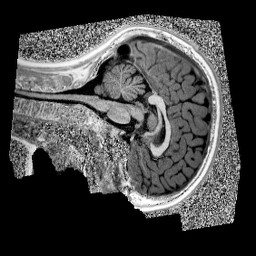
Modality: UNIT1
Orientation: sagittal
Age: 10
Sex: male
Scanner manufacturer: siemens
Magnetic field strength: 3 T
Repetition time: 4 s
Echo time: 0.00299 s